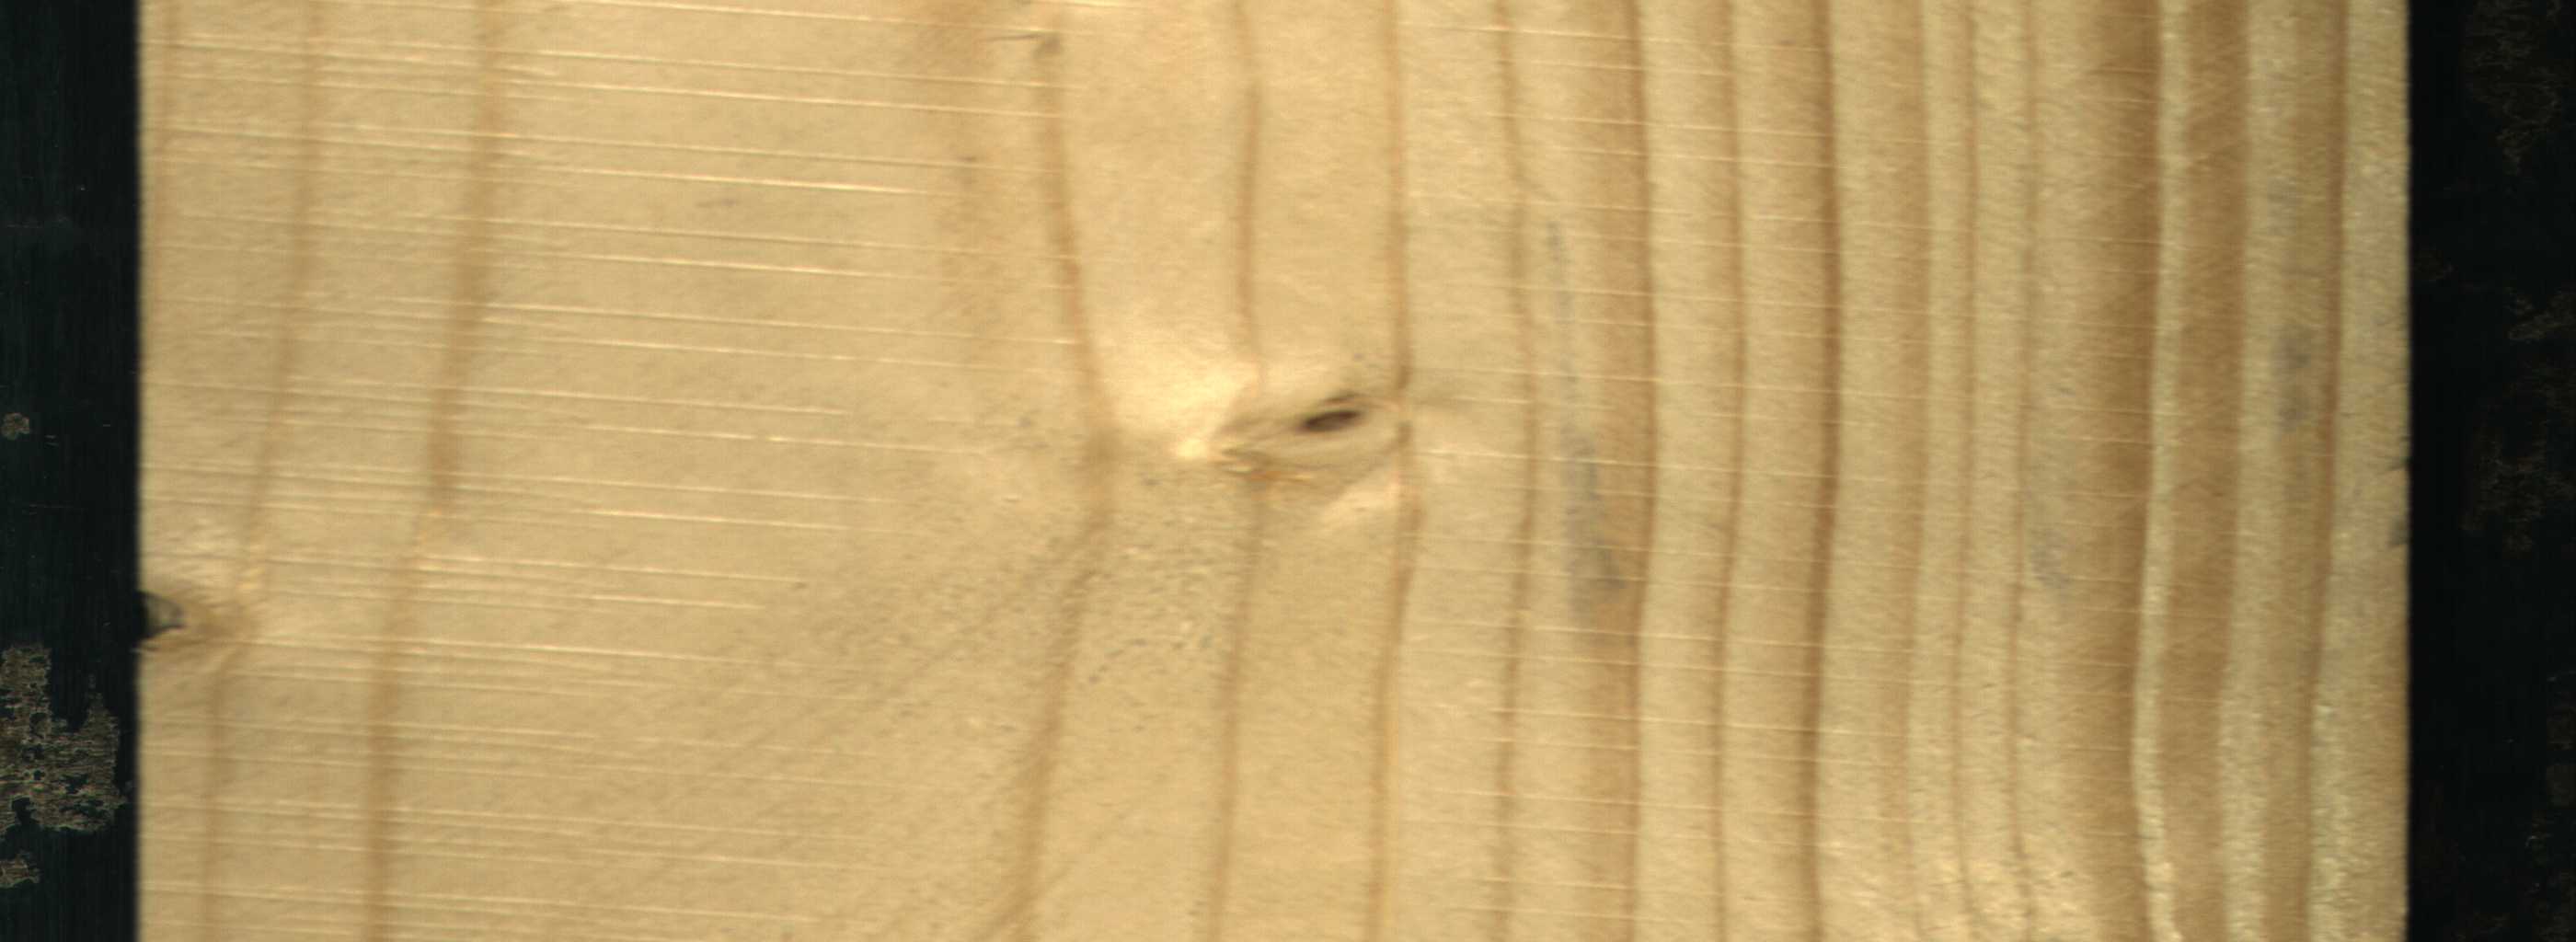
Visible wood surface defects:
Knot_missing
Live_Knot